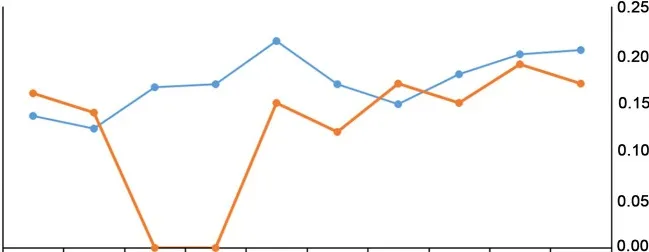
Changes in WBC and ANC over 1 month of follow-up.
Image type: pathology (masson_trichrome)